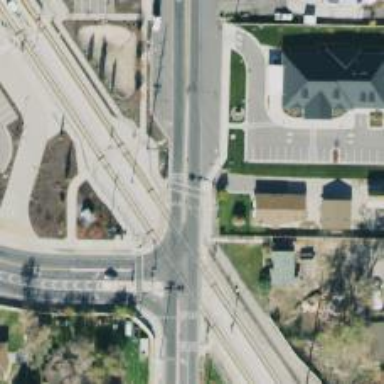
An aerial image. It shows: Crossing with marked lines on the road.